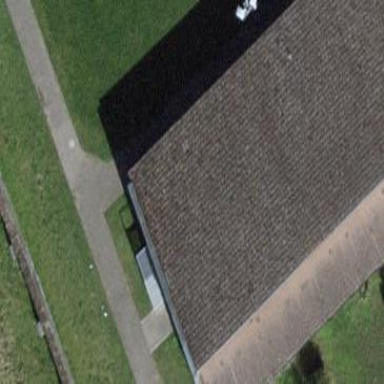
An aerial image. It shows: Building with tiled roof.